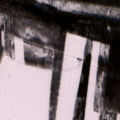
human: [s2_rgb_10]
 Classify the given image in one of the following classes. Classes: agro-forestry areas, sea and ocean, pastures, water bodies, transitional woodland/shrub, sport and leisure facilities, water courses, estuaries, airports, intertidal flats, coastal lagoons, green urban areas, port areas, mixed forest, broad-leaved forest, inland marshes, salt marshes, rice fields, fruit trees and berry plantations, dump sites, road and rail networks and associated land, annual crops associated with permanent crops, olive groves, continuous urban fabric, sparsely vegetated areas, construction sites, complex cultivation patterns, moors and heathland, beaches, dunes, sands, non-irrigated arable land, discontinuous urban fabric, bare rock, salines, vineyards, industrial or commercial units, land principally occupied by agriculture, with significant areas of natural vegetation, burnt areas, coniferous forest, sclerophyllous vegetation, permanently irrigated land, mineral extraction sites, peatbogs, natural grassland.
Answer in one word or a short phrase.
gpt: non-irrigated arable land, broad-leaved forest, coniferous forest, mixed forest, transitional woodland/shrub